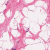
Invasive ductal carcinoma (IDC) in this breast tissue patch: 0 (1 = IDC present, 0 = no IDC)